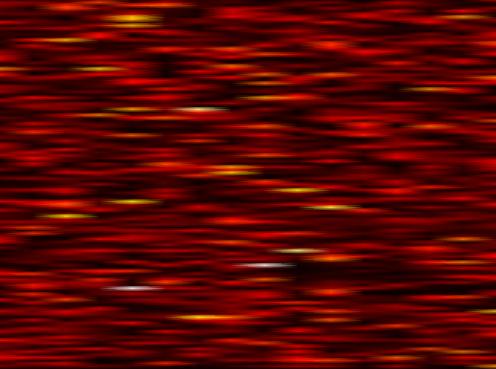
Label: WOLA